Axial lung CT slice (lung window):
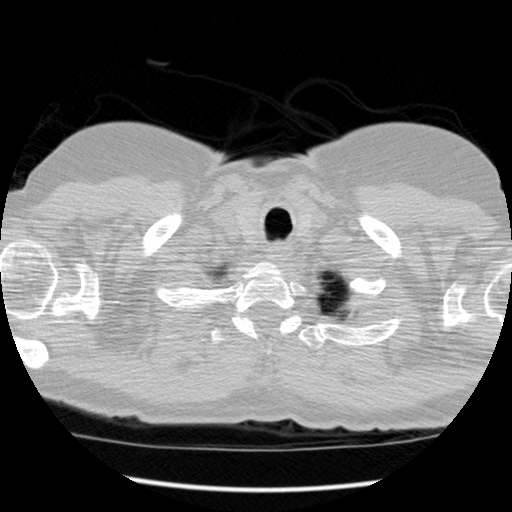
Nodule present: no